Question: I'm trying to emulate a receipt printer in HTML/CSS for templating the receipt. The printer, typical Epson ESC/POS printer, has the ability to print double-tall, double-wide, or both.
This all needs to be a monospace font, as the printer has 40 columns in normal, and 20 columns in double-wide or double-wide/tall. The Double-wide/tall isn't a problem, I can just double the size of the font in CSS, and both dimensions scale. This is further complicated by a separate bold function.
Does anybody have suggestions? A particular font that supports this? HTML/CSS abilities to replicate this?
I have tried:
- 'font-stretch'- 'transform:scale()'- -
Anything easier than 'transform:scale()'?
Here is a picture, accomplished with courier 16px, courier 32px, and scale(2,1), and scale(1,2), but I had to move the double wide text with a translate(27px).

The jsfiddle that created the image: <URL>
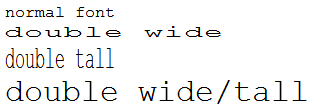
Answer: If you are content with using 'transform: scale();' but simply wish to be able to control the point of transformation, then your problem should be solved with 'transform-origin'.
For example, 'transform-origin: 0 0;' will tell the scale style to originate from the top left corner.
See demo:
<URL>